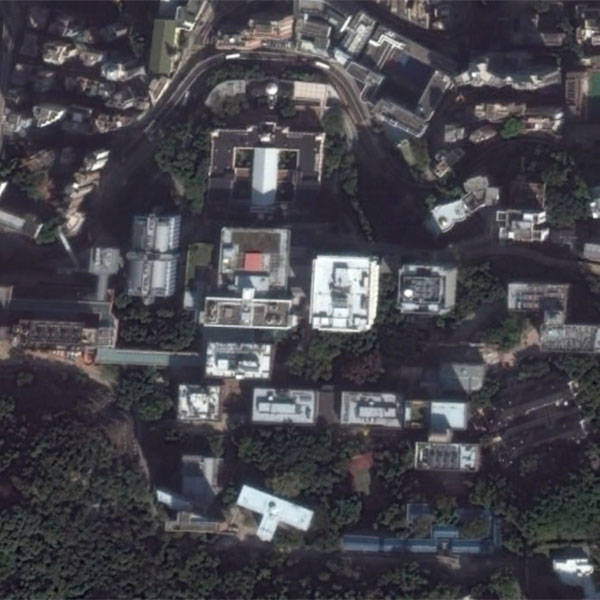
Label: School